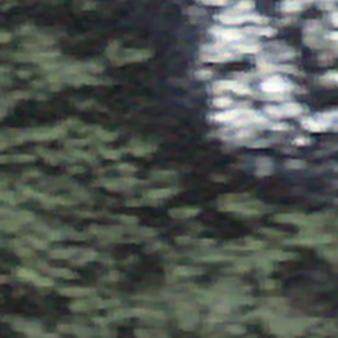
Label: other